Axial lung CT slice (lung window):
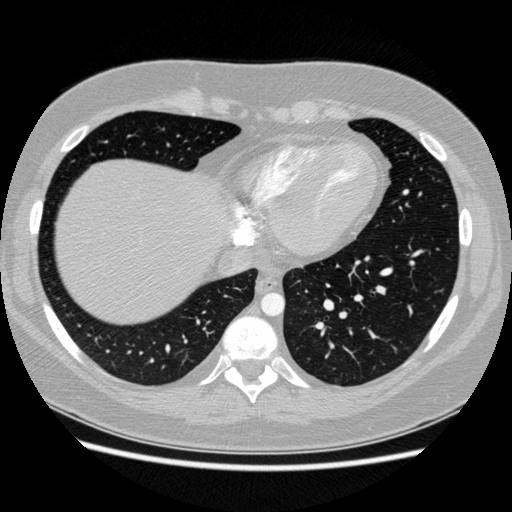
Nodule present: no